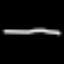
Label: line